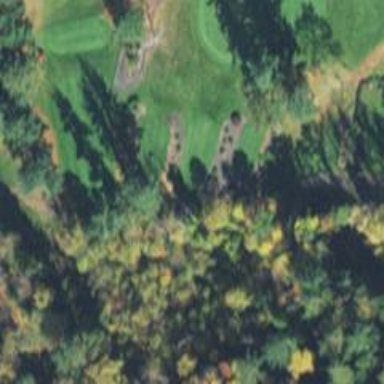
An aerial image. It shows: Path used for both walking and golf.